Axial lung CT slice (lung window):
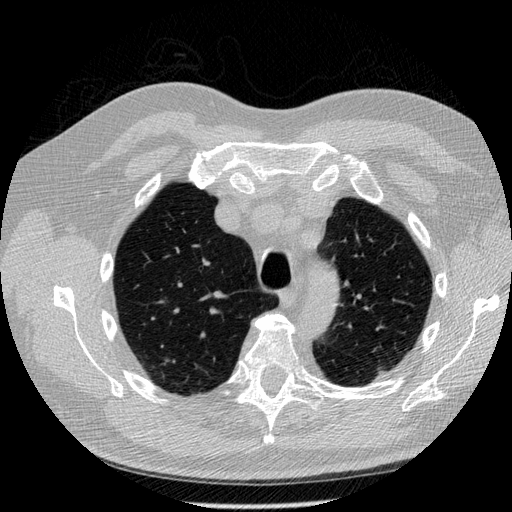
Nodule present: no